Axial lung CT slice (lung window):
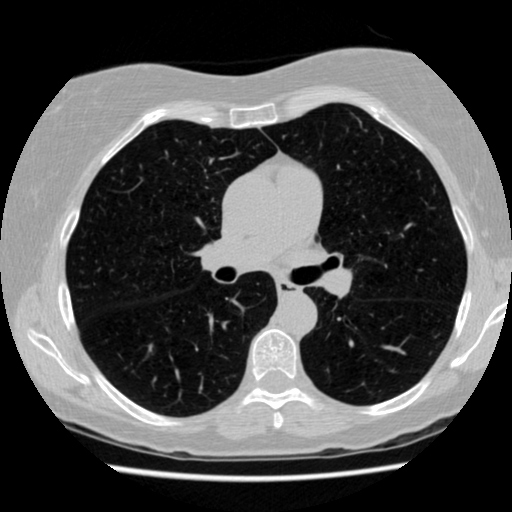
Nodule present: no